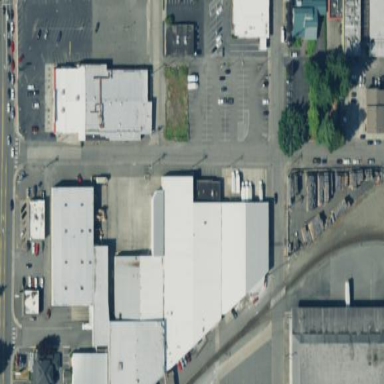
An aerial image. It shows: Warehouse.